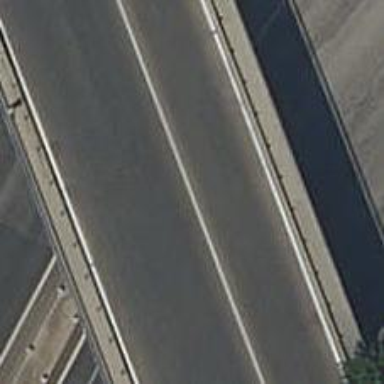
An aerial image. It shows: Residential road with asphalt surface and sidewalks on both sides. There is bridge on the road.